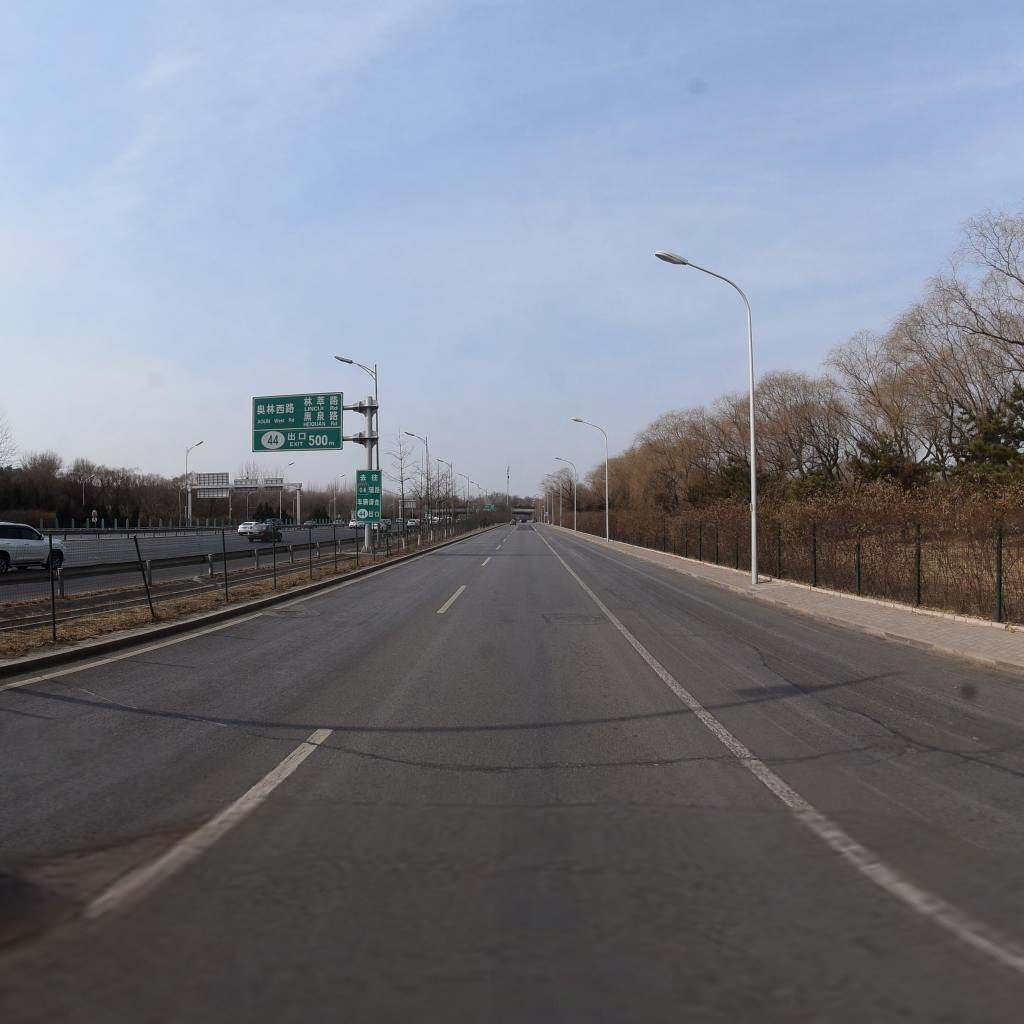
Region: Chaoyang
Road damage annotations: longitudinal patch, transverse patch, manhole cover